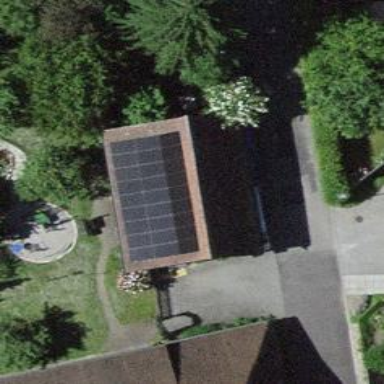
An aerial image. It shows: Solar power generator using photovoltaic method with solar photovoltaic panel types.